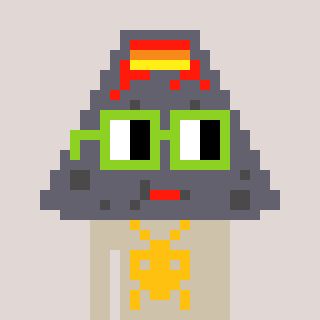
a pixel art character with square light green glasses, a volcano-shaped head and a bege-colored body on a warm background